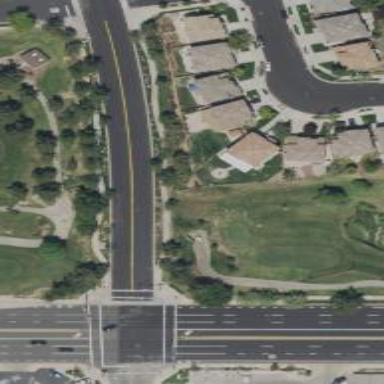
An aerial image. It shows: Path for both road and golf.